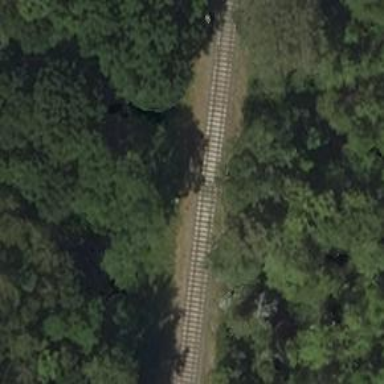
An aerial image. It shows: Light railway signal with light crossing form.